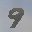
Label: 9